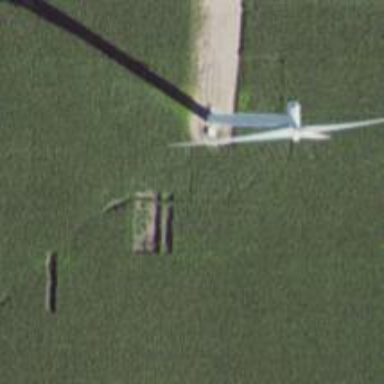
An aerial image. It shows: Wind turbine generator that utilizes wind as its source for generating electricity. It is of the horizontal axis type.